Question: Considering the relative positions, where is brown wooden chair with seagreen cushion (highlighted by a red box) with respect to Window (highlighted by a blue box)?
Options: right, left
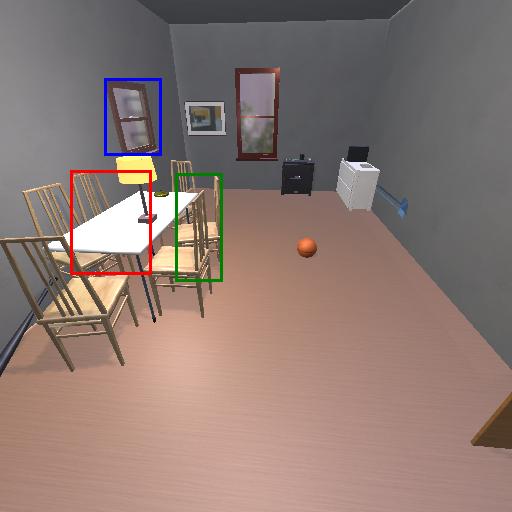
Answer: right